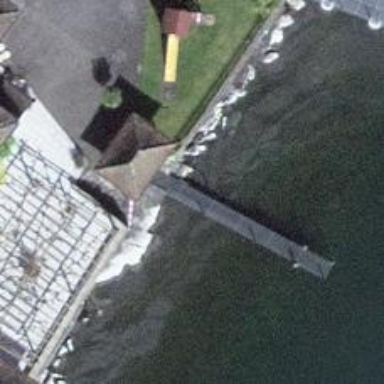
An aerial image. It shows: Man-made pier.